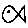
Label: fish